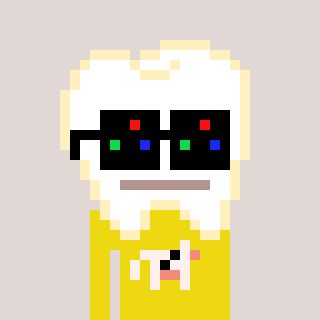
a pixel art character with square black sunglasses, a tooth-shaped head and a yellow-colored body on a warm background